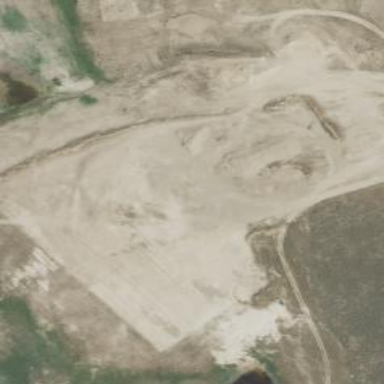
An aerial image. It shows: Quarry area.